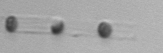
Label: Skeletonema